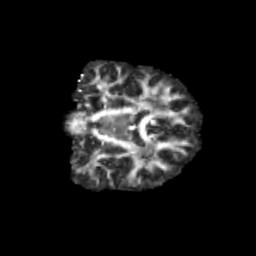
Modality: FA
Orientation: coronal
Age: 12
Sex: male
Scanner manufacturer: siemens
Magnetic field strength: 3 T
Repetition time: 3.8 s
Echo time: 0.07 s